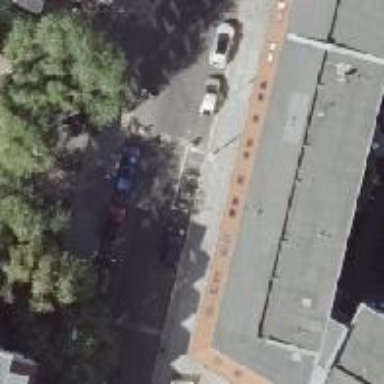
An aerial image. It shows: No parking allowed in this lane.